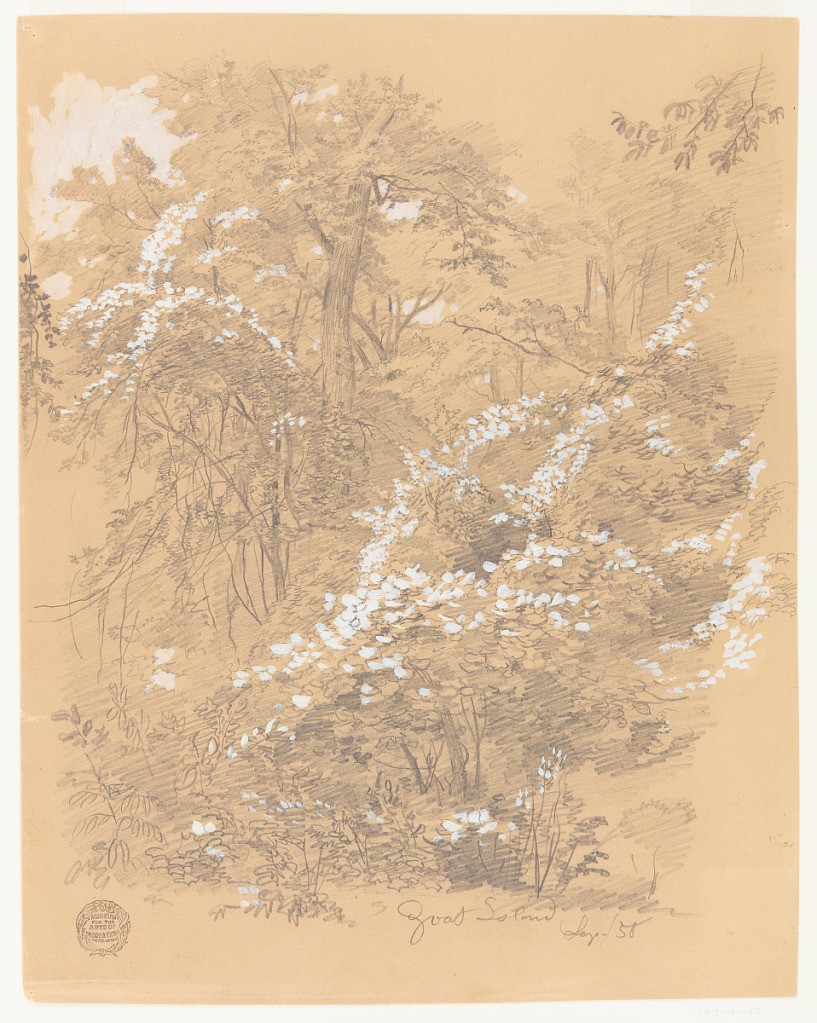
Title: Goat Island, Niagara River, New York
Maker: Frederic Edwin Church, American, 1826–1900
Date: September 1858
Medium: Graphite and white gouache on tan wove paper
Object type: Drawing
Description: Landscape and botanical sketch showing a crowded view of a woodland scene with bushes and small trees in the foreground, and larger trees and other foliage shown in the background. White clouds are visible through the treetops at upper left.